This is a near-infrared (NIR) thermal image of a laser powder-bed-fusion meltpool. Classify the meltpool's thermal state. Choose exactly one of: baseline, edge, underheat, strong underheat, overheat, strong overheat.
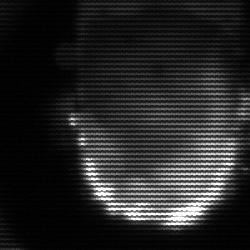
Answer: baseline